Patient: sex F, age 60
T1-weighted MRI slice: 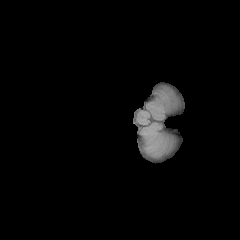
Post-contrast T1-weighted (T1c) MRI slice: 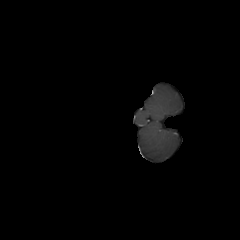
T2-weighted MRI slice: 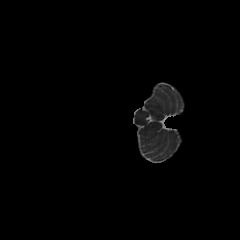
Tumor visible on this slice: no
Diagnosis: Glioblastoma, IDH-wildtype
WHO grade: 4